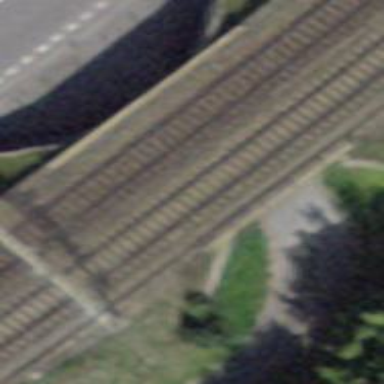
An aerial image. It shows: Bridge with electrified railway tracks featuring contact line.